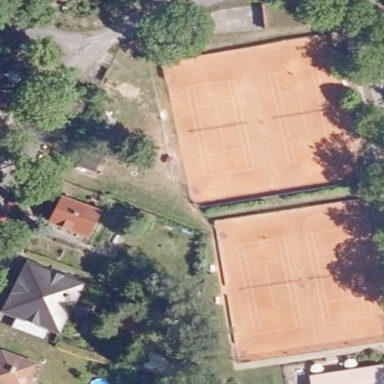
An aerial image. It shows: Sports centre dedicated to tennis.